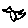
Label: bird